The image is an STFT spectrogram (time versus frequency) of a rolling-element bearing's vibration signal. Determine the bearing's health state. Answer with exactly one of: normal, inner_race, outer_race, ball.
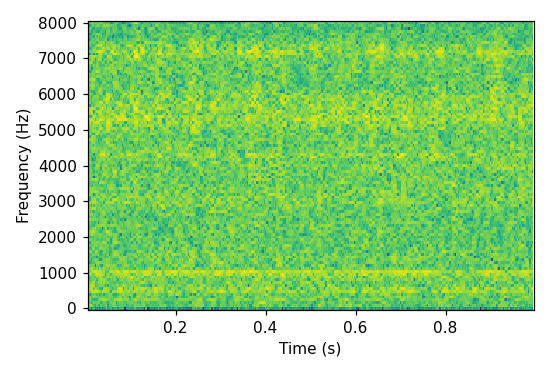
Answer: normal